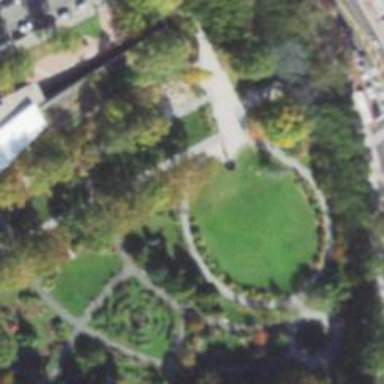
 popular attraction that is classified as leisure land."